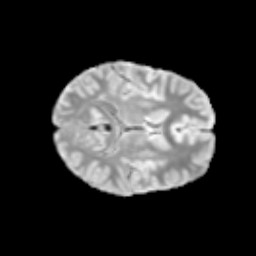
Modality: T2w
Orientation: axial
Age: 13
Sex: female
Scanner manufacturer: siemens
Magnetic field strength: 3 T
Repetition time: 3.8 s
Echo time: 0.07 s